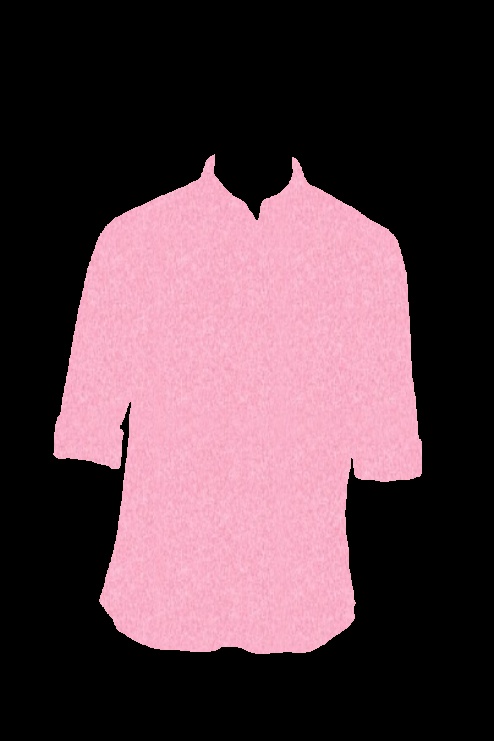
pink slim fit polo